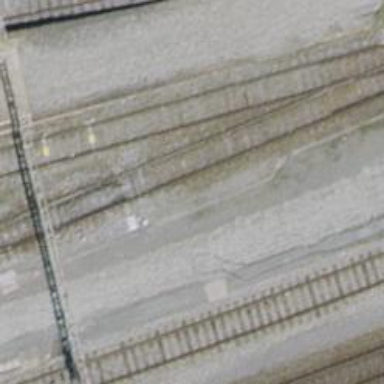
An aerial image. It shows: Railway siding with one electrified track and contact line.